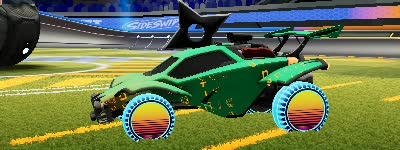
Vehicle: octane